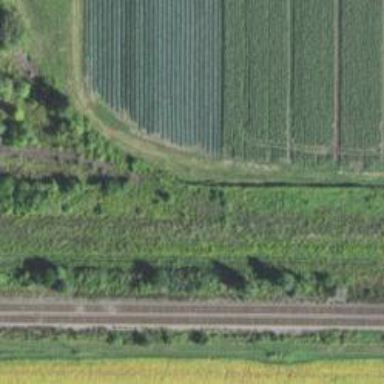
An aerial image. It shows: Abandoned railway spur.